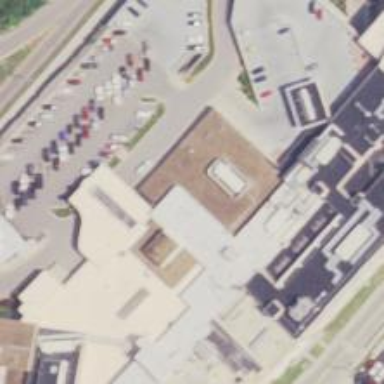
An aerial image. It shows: Hospital.